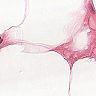
Metastatic tissue present: no